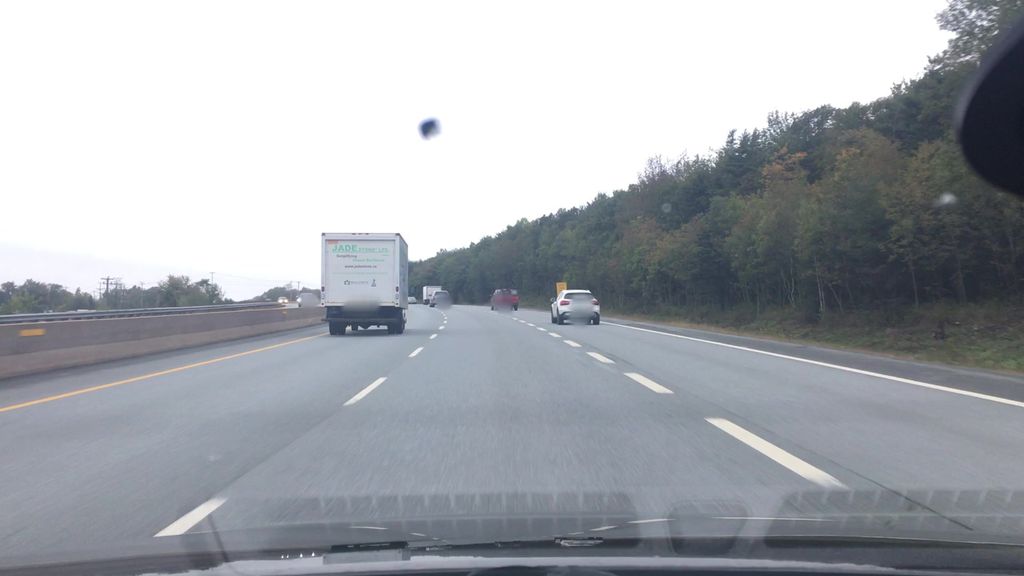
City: halifax